You are looking at the continuous-wavelet transform of a rotating shaft's vibration signal. Classify the rotor condition as one of: normal, misalignment, unbalance, looseness.
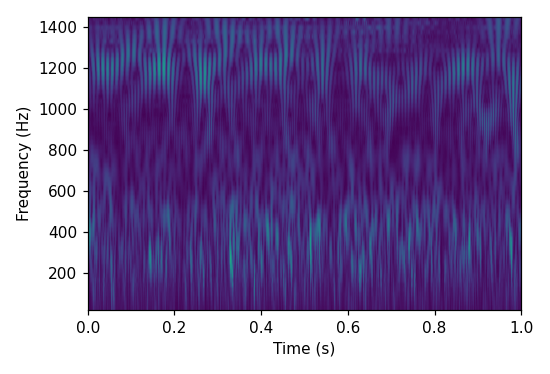
Answer: misalignment